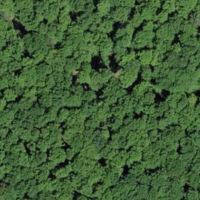
EUNIS habitat code: 41
Species observed at this site:
Neottia nidus-avis